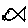
Label: fish